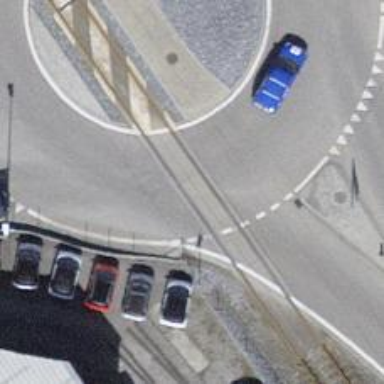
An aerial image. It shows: Railway level crossing.